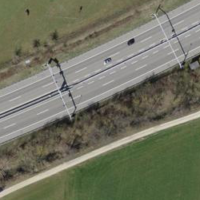
EUNIS habitat code: 57
Species observed at this site:
Anacamptis pyramidalis
Anas platyrhynchos